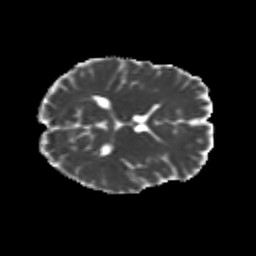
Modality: MD
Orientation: axial
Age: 25
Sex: female
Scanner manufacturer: siemens
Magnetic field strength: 3 T
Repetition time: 3.5 s
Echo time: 0.104 s